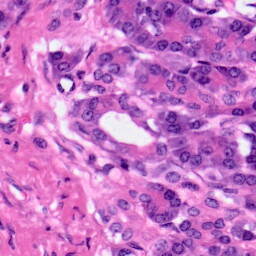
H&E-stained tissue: Pancreatic